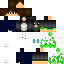
A male human skin with dark skin, wearing brown long hair dressed in a blue hoodie and black pants, featuring a closed mouth.